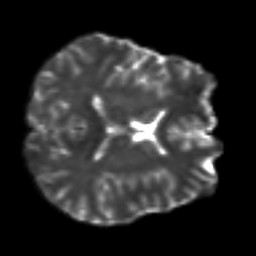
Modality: T2w
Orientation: axial
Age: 22
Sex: female
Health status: healthy
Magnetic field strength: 3 T
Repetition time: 8.4 s
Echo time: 0.0926 s